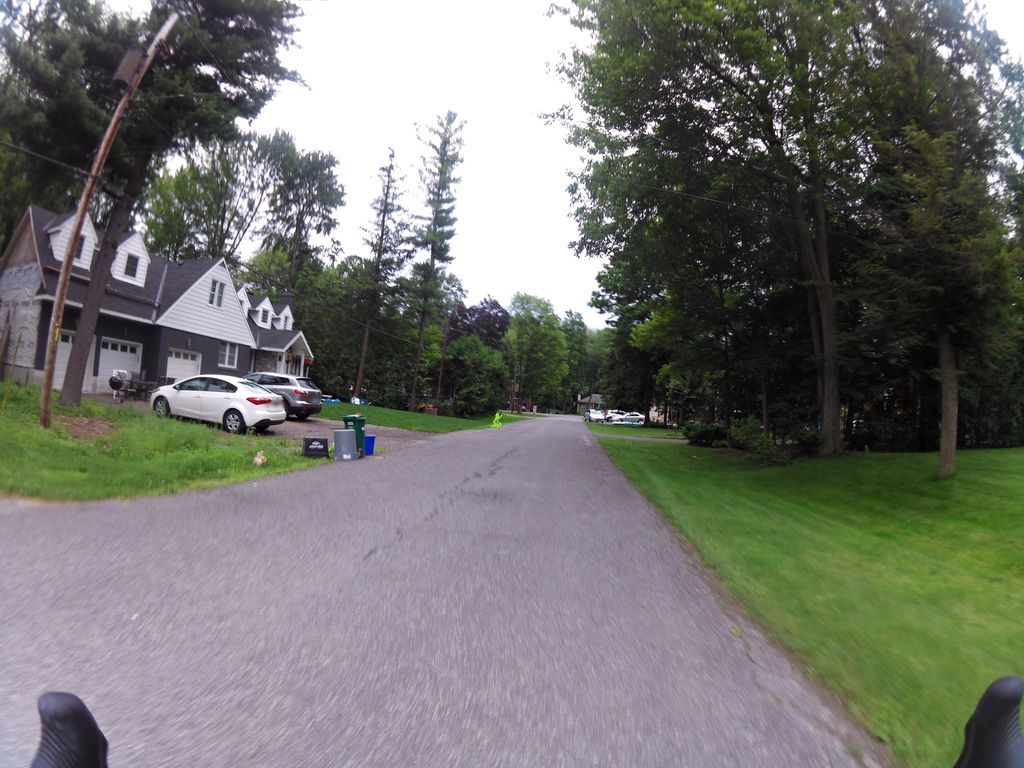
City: ottawa-gatineau